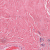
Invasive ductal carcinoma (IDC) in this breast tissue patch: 0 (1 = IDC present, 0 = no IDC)